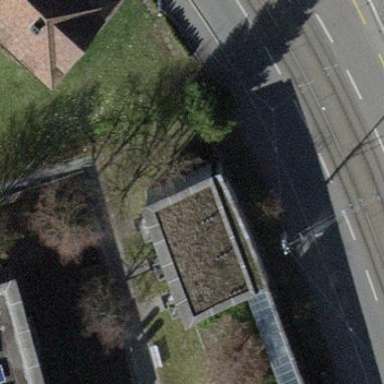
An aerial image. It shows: Residential building that serves as nursing home.